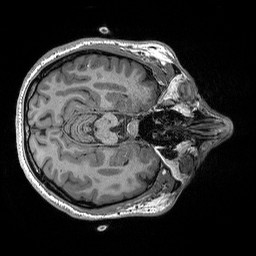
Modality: T1w
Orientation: axial
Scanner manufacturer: siemens
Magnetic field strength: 3 T
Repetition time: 2.3 s
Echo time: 0.00298 s